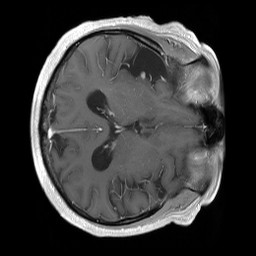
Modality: T1w
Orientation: axial
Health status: ill
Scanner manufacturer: siemens
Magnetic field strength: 3 T
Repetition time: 0.4 s
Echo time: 0.0026 s